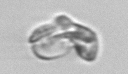
Label: Karenia